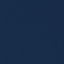
Land use / land cover: SeaLake